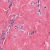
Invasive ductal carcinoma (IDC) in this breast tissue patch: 0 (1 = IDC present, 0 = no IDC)